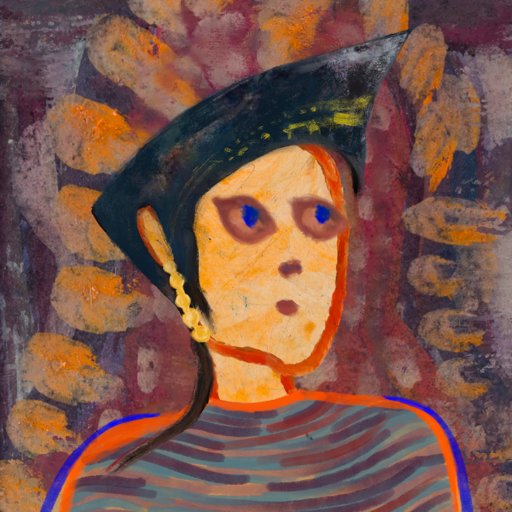
Background: Doll, Head And Neck Side: Experience, Face Side: Mother_And_Son_Mother, Bust: Experience, Hair Side: Blank, Head Accessory: Irani, Second Necklace: Blank, Necklace: Blank, Baby: Blank